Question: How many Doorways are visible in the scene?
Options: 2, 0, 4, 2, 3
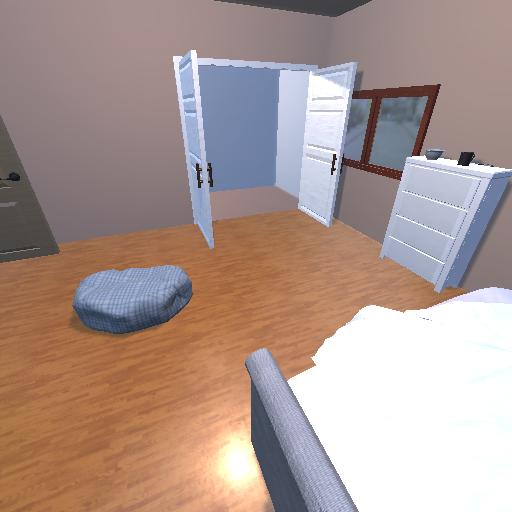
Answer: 2